Aerial crown-view tile of a tropical tree (Barro Colorado Island, Panama), acquired 20250818:
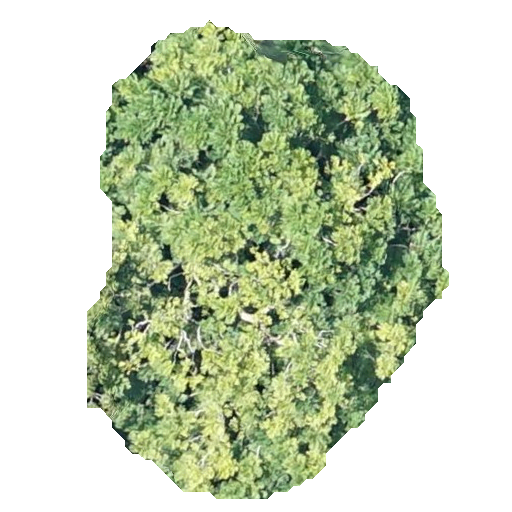
Species: Jacaranda copaia
GBIF accepted scientific name: Jacaranda copaia
Crown area: 185.543 m²